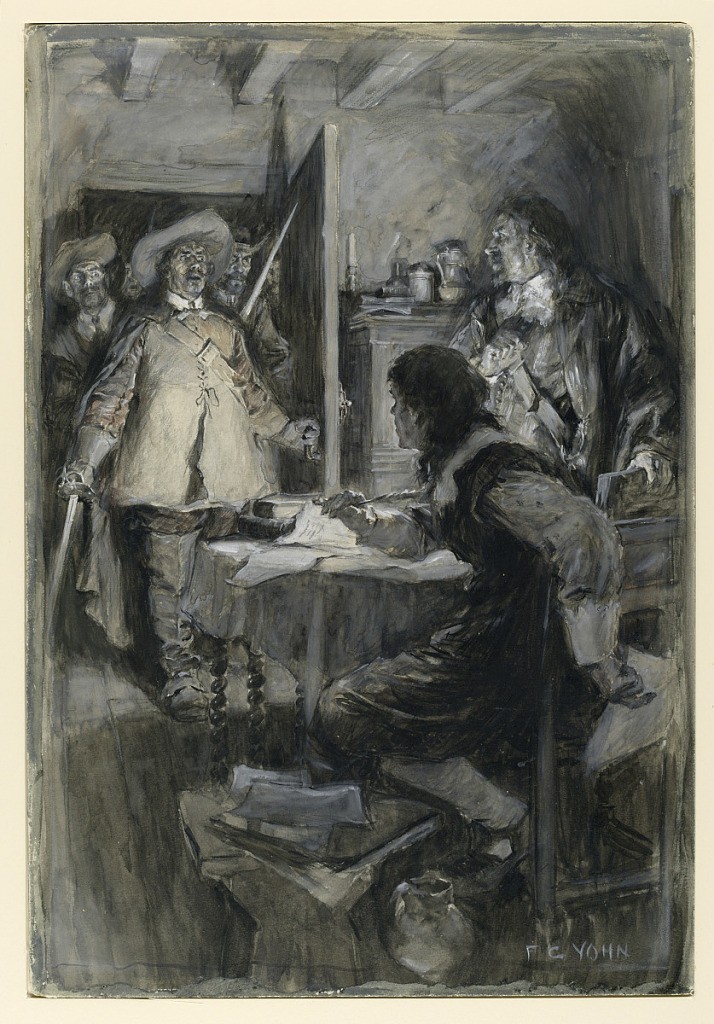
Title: Arrest of Major Wildman
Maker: Frederick Coffay Yohn, American, 1875–1933
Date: ca. 1900
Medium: Brush and black and grey watercolor, white gouache, graphite on illustration board
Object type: Drawing
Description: Illustration showing a group of men with drawn swords entering a room with two figures.  One, standing, turns; the others, seated, appears startled.